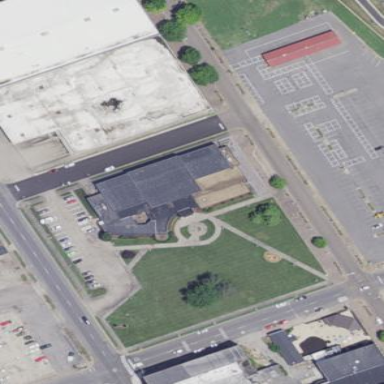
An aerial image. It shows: Museum building.